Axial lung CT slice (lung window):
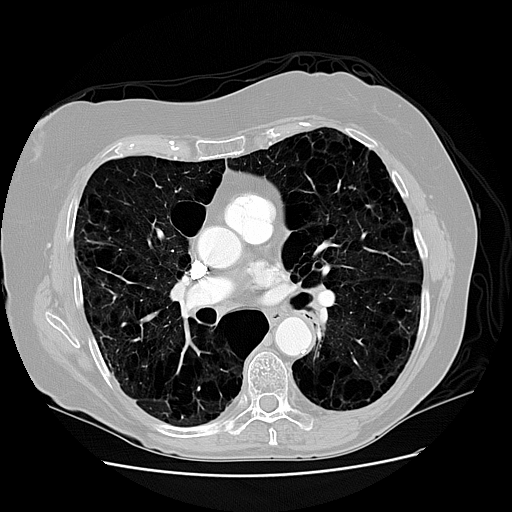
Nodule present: no